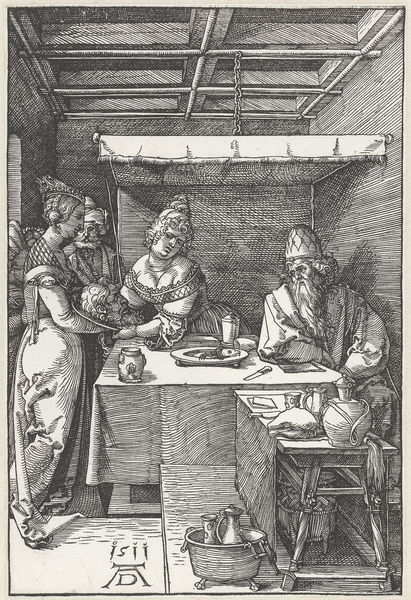
Titel: Herodias ontvangt het hoofd van Johannes de Doper
Künstler: Albrecht Dürer
Standort: Amsterdam
Institution: Rijksmuseum
Schlagwörter: kopf, mann, frauen, hut, kleid, tisch, zeichnung, haus, flasche, enthauptung, herodes, johannes, salome, kanne, wein, mittelalter, dürer, albrecht dürer, hähnchen